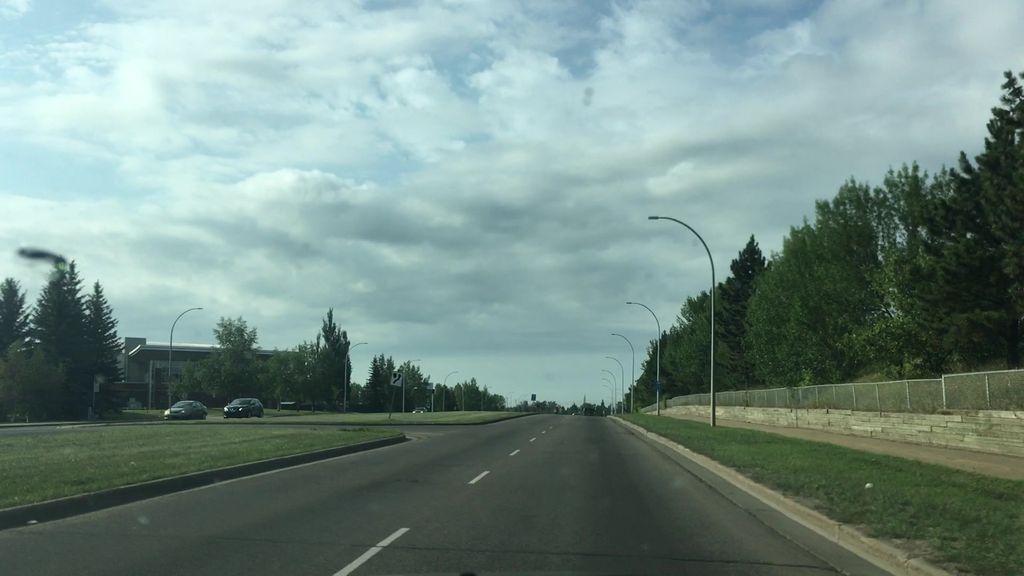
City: edmonton